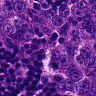
Metastatic tissue present: yes